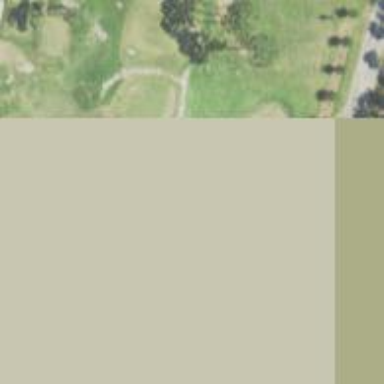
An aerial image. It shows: Green golf area with grass land use.